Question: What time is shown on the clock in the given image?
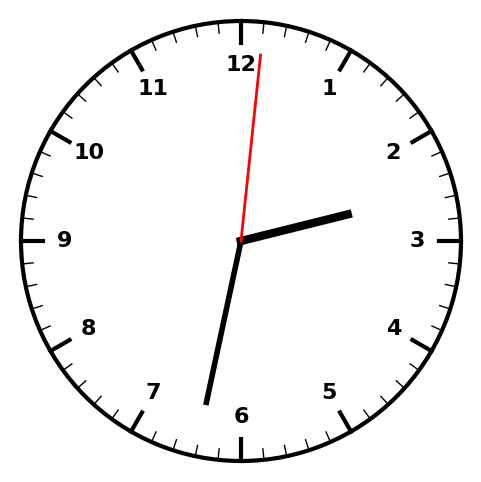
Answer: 02:32:01